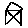
Label: house